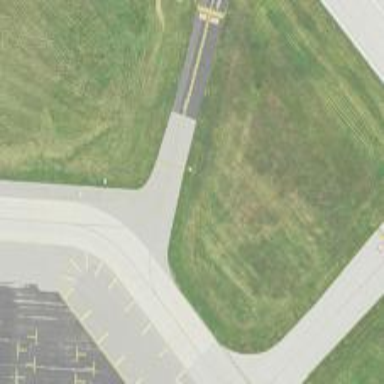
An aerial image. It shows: Image of taxiway at airport.